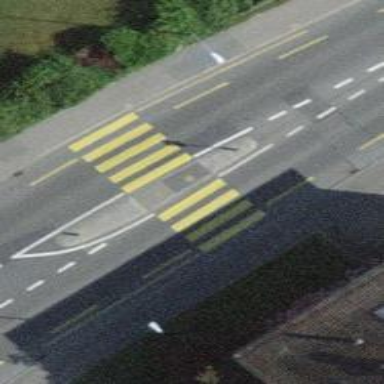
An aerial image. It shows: Kerb serving as barrier.